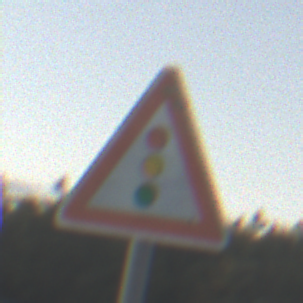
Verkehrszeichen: Lichtzeichenanlage
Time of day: SunriseSunset
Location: Outdoor (Nature)
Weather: PartlyCloudy
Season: NotSpecified
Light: Natural